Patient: sex F, age 68
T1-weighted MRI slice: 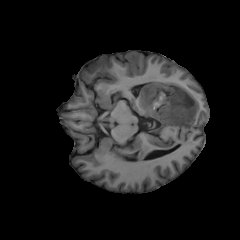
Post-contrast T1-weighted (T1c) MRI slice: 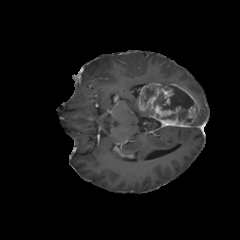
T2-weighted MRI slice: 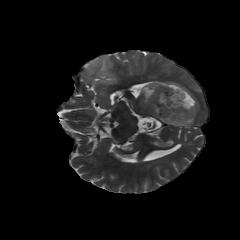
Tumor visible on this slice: yes
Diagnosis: Glioblastoma, IDH-wildtype
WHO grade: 4